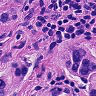
Metastatic tissue present: yes